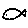
Label: fish